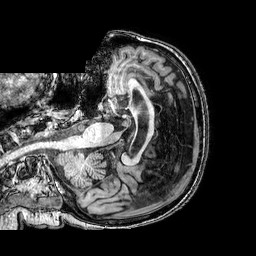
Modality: T1w
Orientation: axial
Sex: male
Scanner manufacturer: philips
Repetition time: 0.008298 s
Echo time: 0.00384 s